Field crop: maize
Growth stage: 2
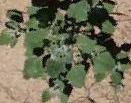
Species: chenopodium